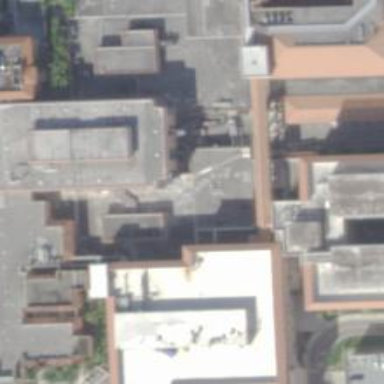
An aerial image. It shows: Hospital providing healthcare services.